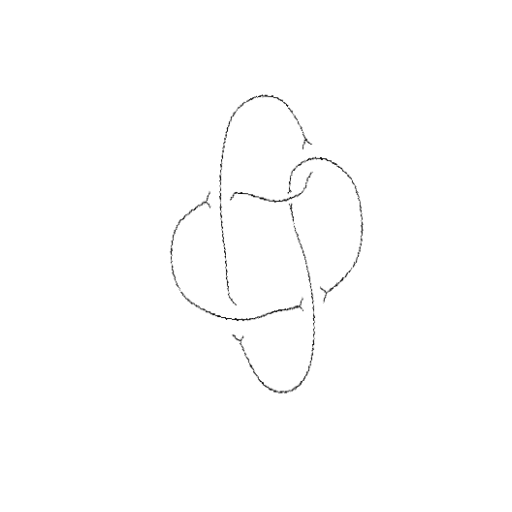
Crossing number: 5